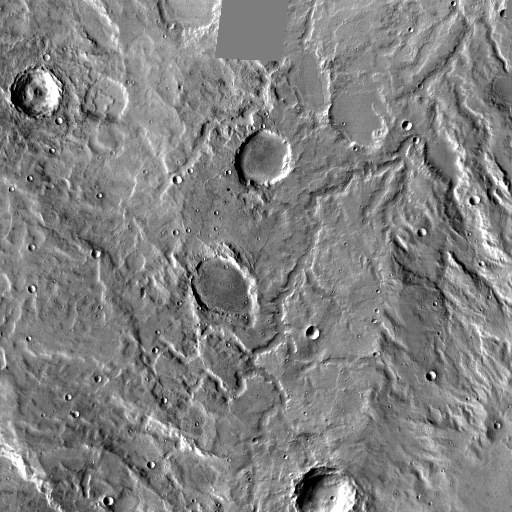
Crater classes present: Background, Other, Layered, Buried